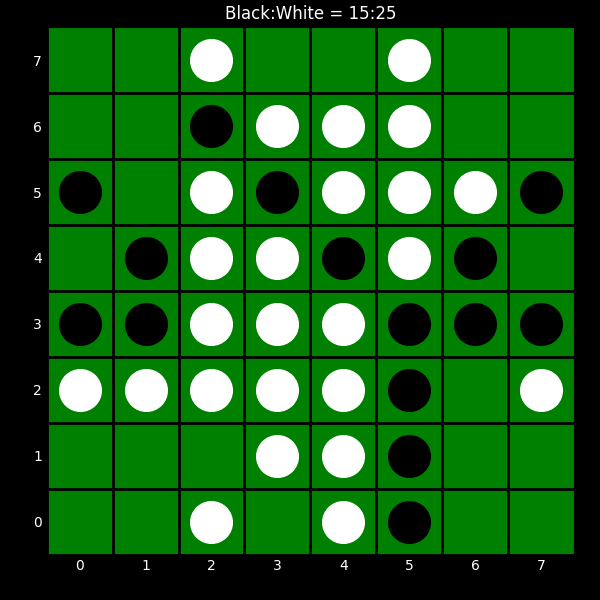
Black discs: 15
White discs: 25